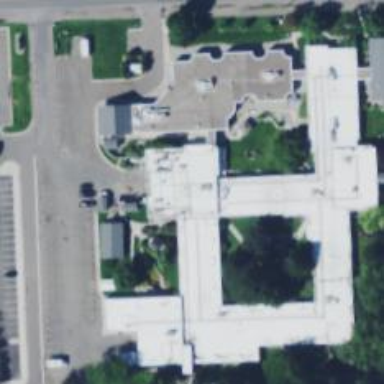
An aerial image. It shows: Nursing home.